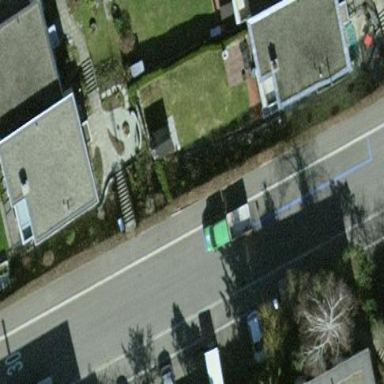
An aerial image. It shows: Parking lane with asphalt surface.